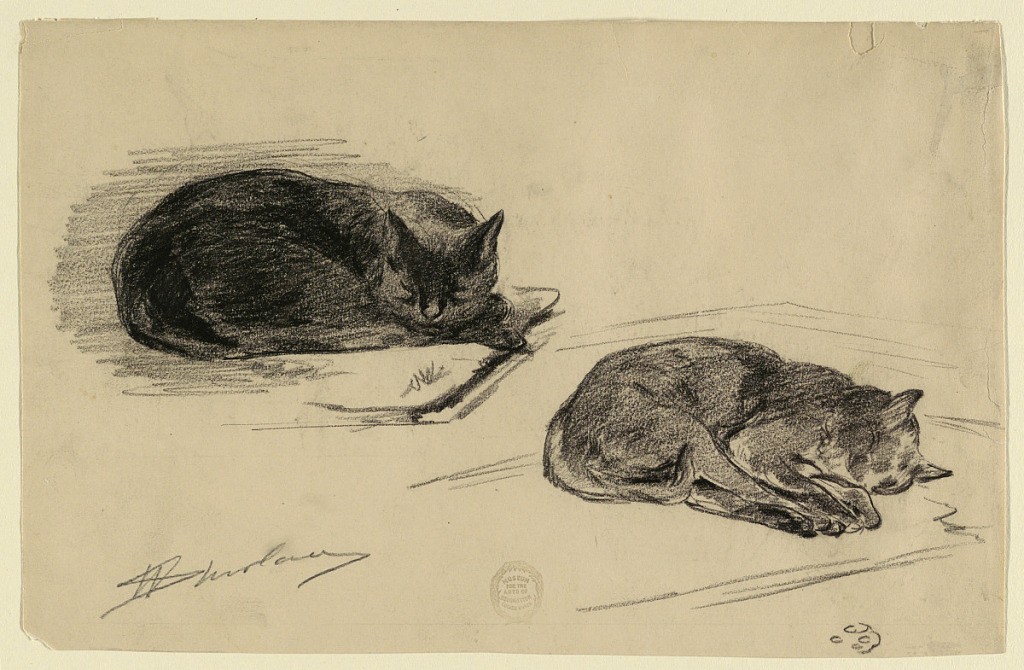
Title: Study of Cats
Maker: Walter Shirlaw, American, b. Scotland, 1838–1909
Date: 1875–80
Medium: Black crayon on paper
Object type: Drawing
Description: Studies of two sleeping cats. Outline of paw print, lower right.